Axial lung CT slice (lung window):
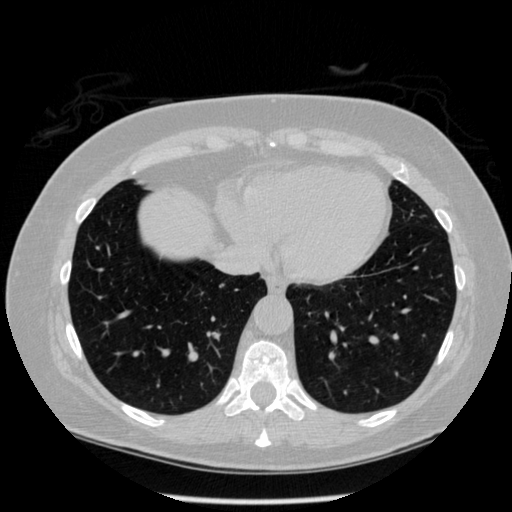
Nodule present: no